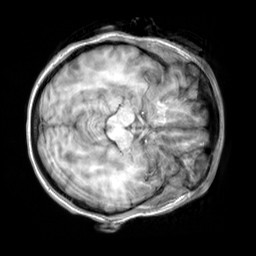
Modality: T1w
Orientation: axial
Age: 26
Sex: female
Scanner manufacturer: siemens
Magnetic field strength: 3 T
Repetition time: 2.3 s
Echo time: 0.00303 s